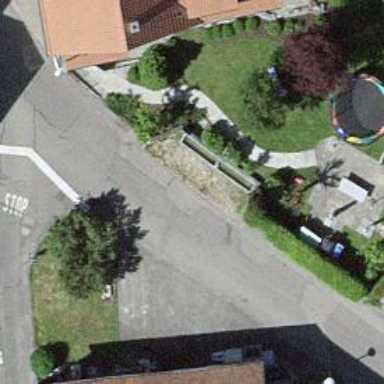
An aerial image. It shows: Bus stop with platform for public transport.